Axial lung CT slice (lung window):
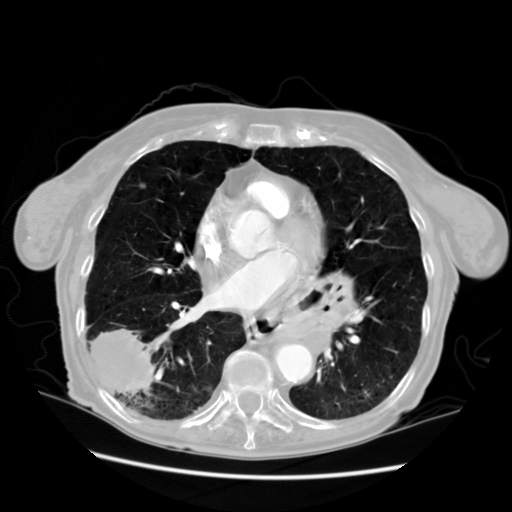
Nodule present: no